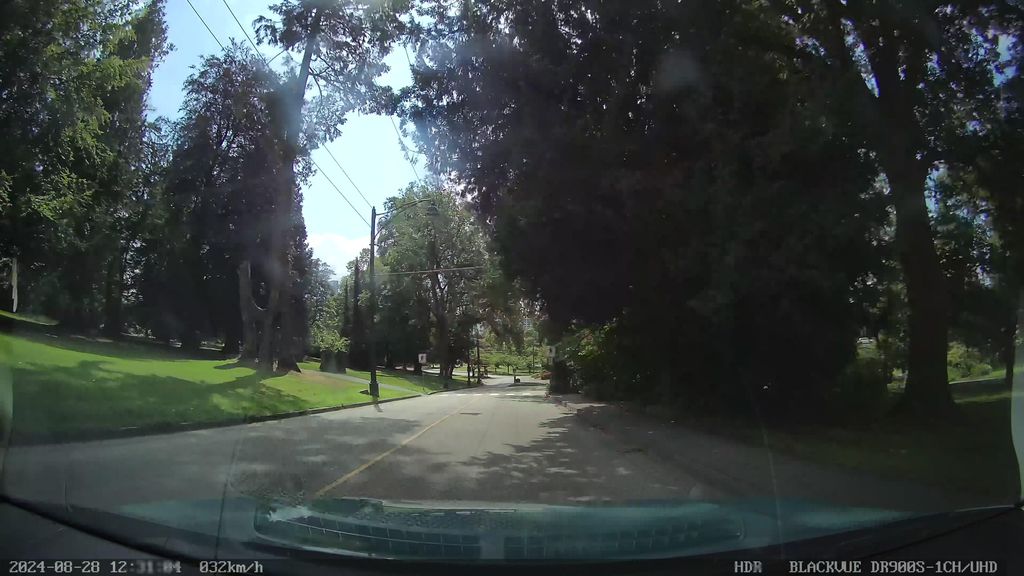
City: vancouver